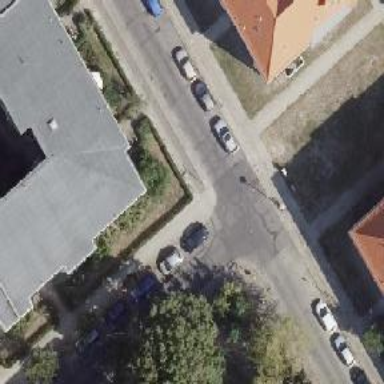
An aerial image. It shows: Residential road with asphalt surface. There are sidewalks on both sides and lane for parking on the right.